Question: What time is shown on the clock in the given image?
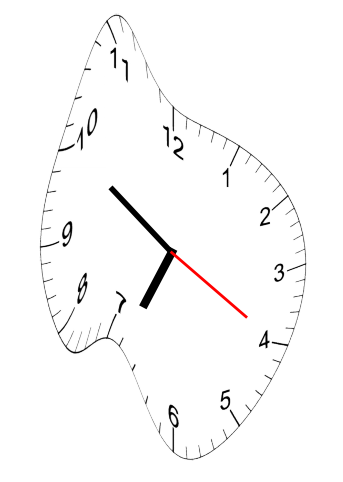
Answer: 06:50:20